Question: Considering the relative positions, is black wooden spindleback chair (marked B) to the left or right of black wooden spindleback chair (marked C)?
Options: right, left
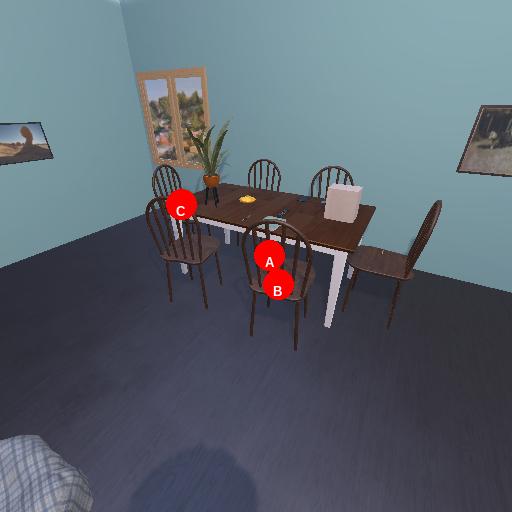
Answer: right